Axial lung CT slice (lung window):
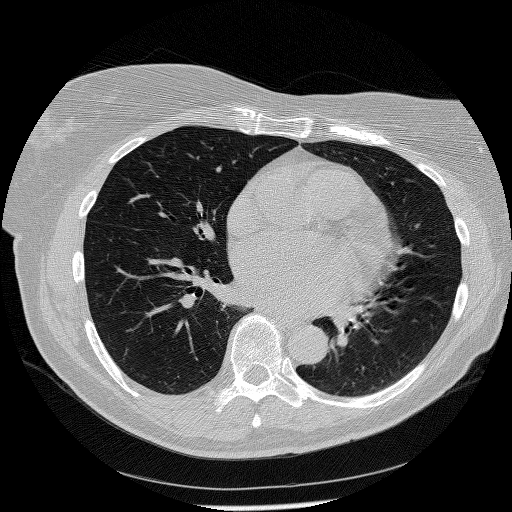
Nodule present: no